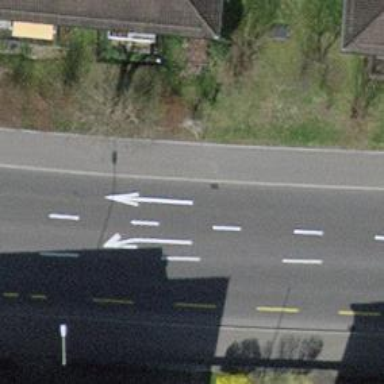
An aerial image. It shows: Secondary road with lane designated for cycling on the left side. The road surface is asphalt.